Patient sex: F
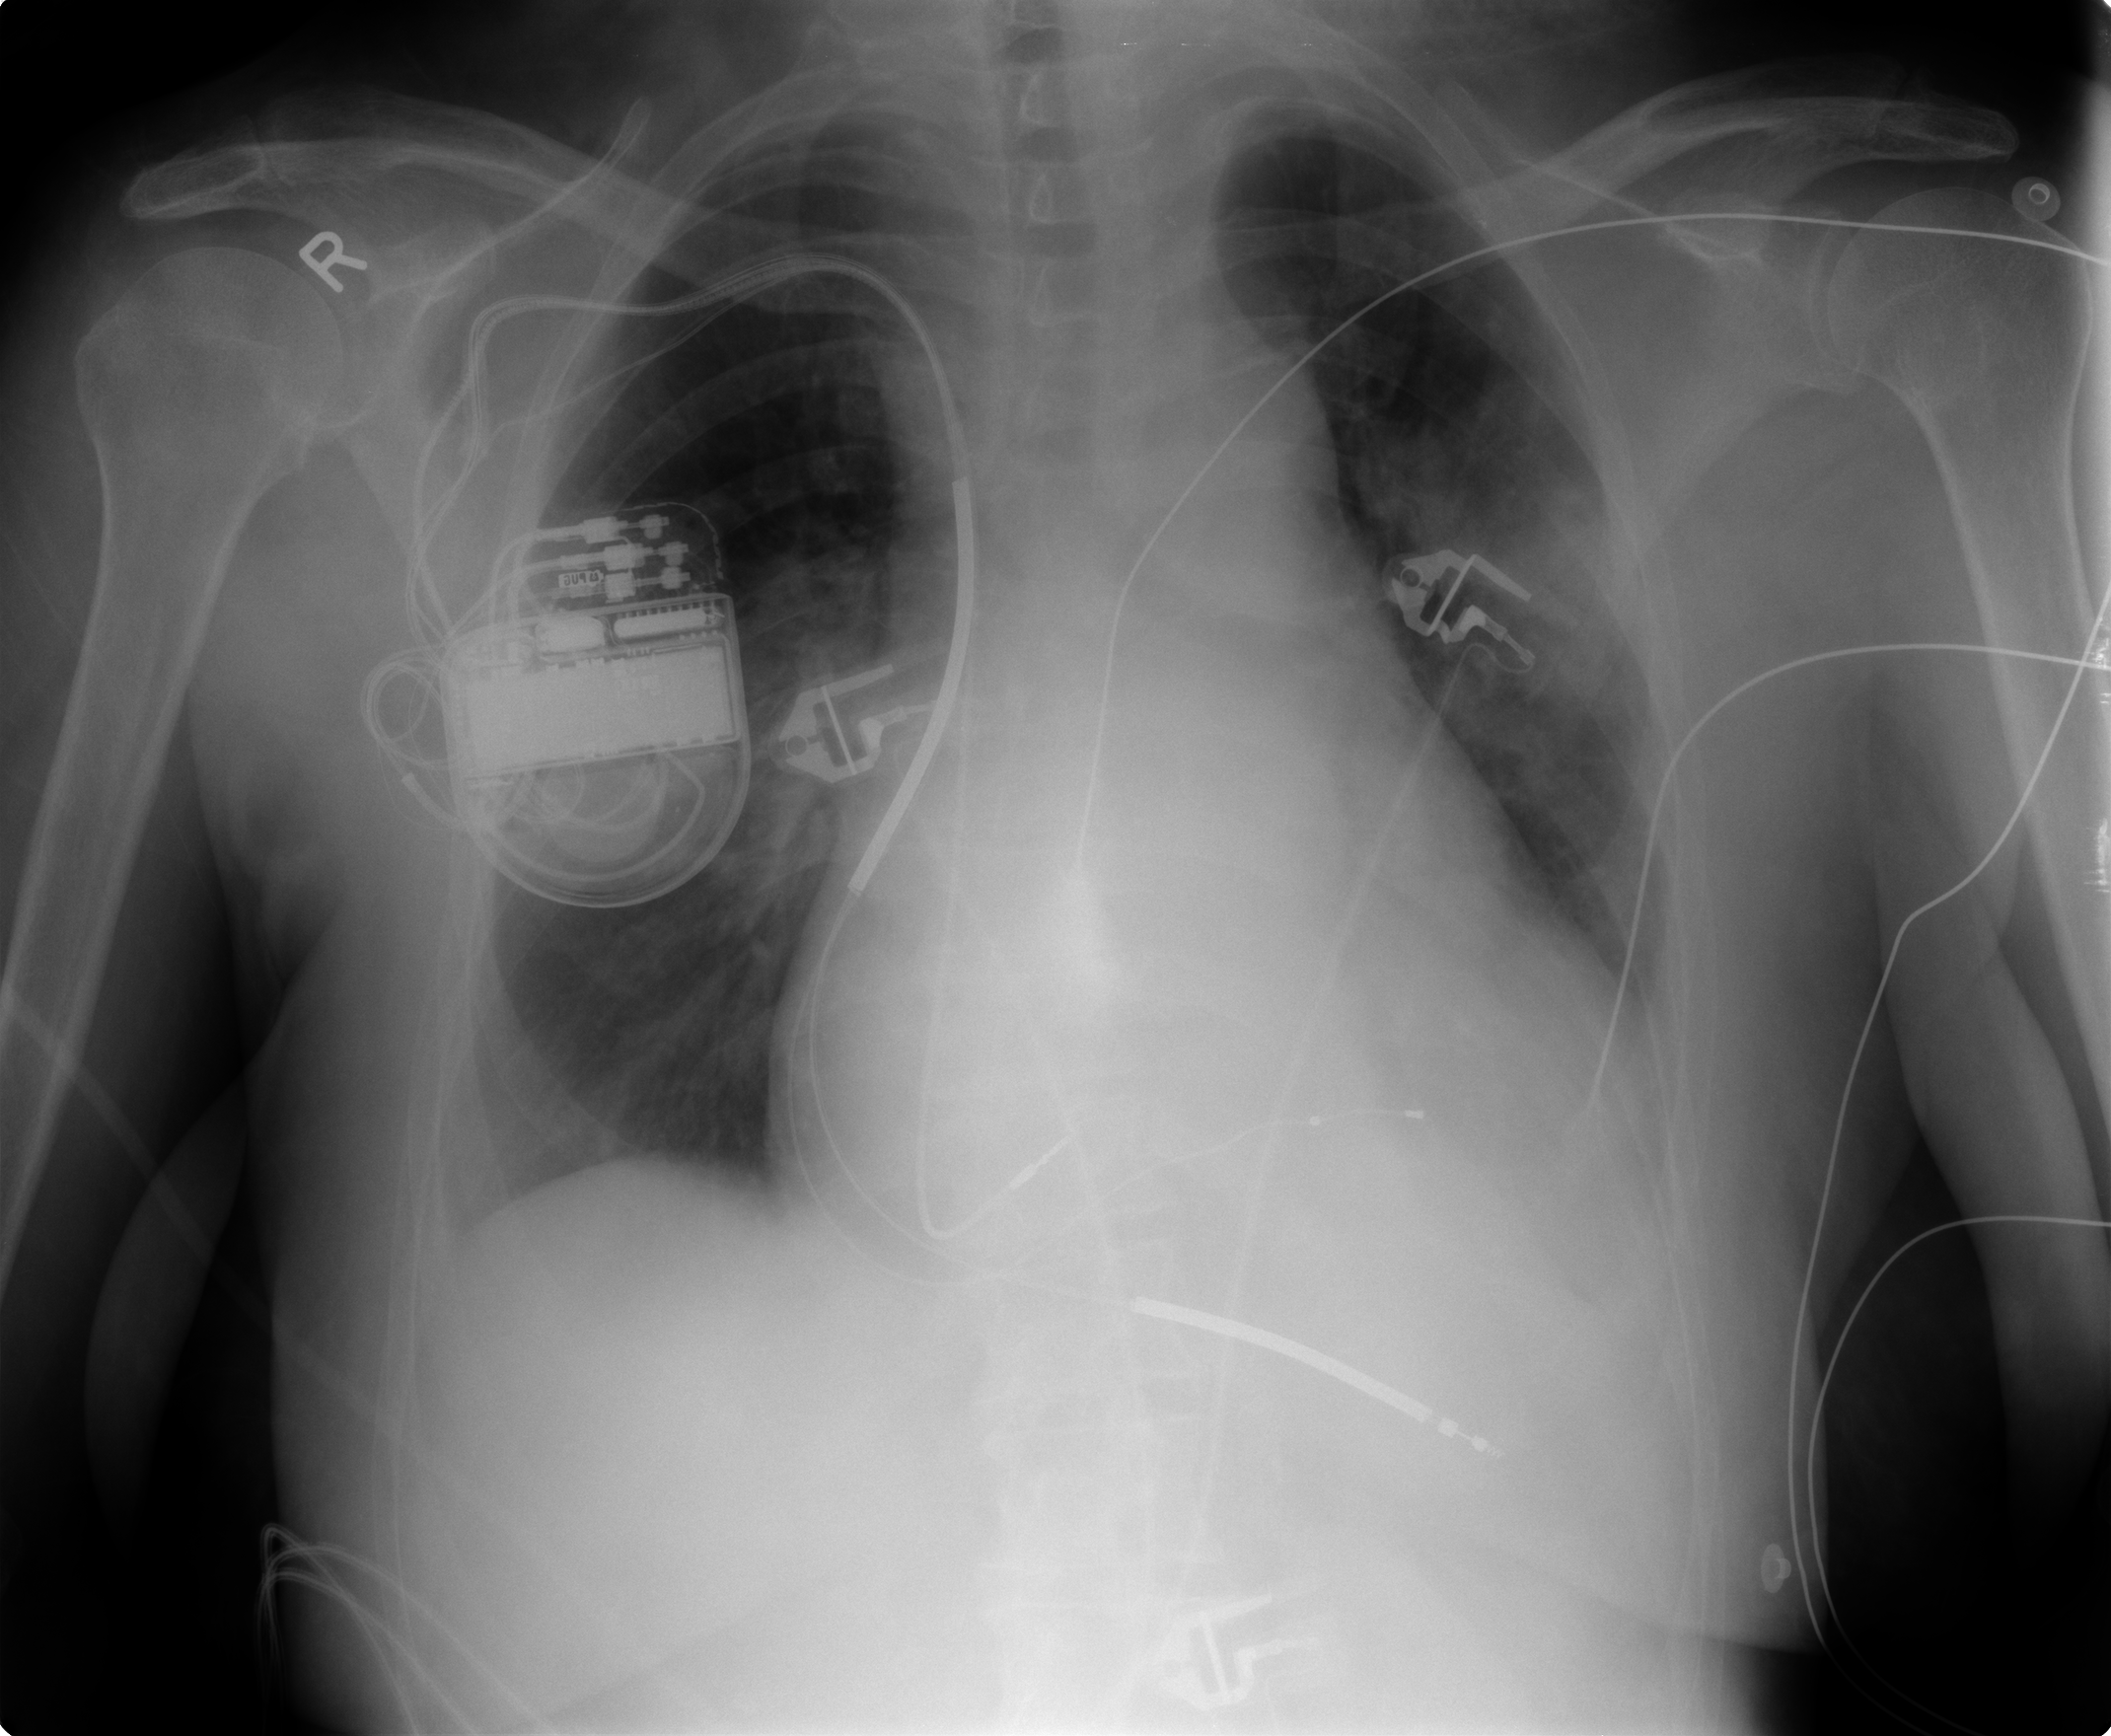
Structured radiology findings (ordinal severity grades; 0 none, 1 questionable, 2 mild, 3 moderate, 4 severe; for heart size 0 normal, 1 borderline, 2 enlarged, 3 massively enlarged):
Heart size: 2
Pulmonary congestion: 2
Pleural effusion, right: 1
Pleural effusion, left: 1
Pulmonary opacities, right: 0
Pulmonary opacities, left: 2
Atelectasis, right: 0
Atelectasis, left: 2